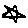
Label: star